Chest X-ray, AP view. Patient: 34 years old, sex F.
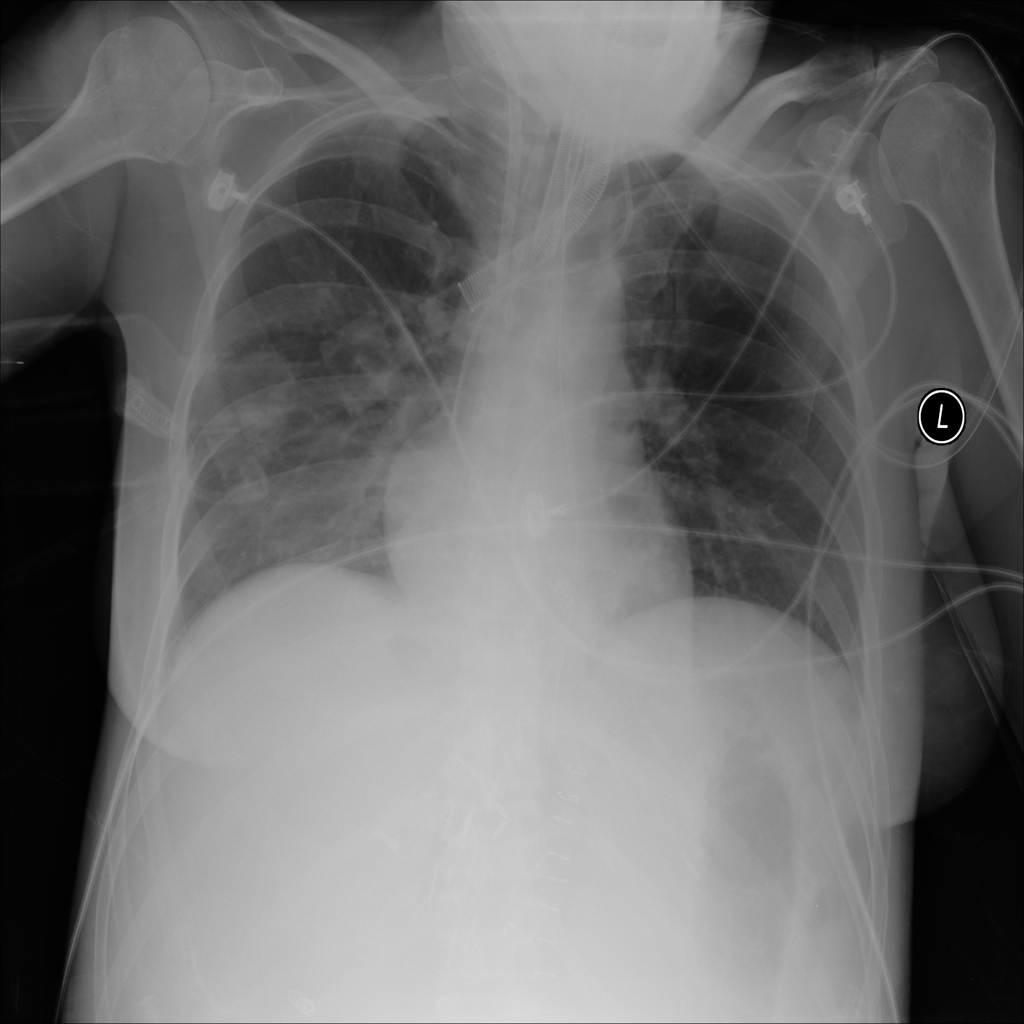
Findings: Infiltration